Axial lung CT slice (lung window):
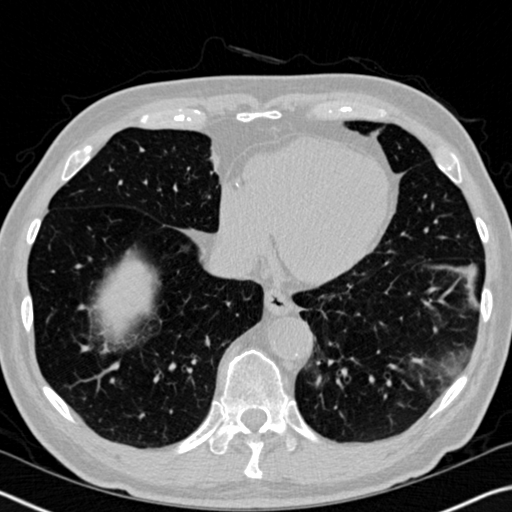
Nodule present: no